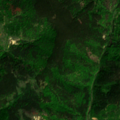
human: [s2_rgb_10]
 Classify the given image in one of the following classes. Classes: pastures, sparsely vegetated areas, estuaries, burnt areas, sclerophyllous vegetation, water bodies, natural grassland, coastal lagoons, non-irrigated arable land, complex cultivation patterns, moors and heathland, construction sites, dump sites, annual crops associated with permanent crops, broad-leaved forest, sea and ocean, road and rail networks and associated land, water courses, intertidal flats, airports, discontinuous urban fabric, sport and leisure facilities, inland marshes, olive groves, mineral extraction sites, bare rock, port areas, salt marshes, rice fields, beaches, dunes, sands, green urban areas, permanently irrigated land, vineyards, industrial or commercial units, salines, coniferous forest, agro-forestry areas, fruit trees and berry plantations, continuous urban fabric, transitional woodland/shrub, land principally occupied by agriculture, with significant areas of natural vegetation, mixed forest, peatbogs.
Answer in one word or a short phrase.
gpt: broad-leaved forest, coniferous forest, mixed forest, natural grassland, transitional woodland/shrub